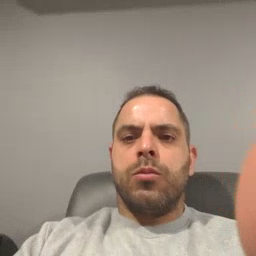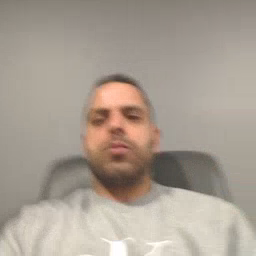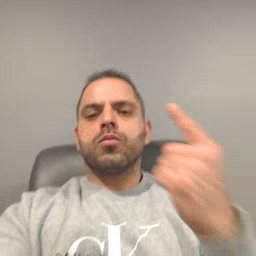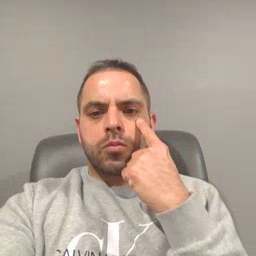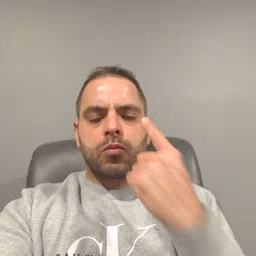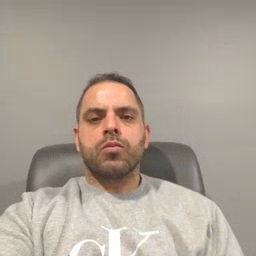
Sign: eye